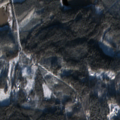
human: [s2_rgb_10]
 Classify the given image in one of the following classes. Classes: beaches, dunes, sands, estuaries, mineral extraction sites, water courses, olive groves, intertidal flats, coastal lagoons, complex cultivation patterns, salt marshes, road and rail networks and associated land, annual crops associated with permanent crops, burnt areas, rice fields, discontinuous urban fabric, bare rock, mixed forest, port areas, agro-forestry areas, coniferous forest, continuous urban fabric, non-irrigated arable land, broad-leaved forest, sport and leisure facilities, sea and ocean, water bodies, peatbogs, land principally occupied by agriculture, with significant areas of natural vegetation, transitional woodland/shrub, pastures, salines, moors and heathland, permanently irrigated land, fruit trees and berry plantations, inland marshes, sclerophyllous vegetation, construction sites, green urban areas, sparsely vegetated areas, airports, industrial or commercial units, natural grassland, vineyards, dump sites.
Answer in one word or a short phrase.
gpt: broad-leaved forest, coniferous forest, mixed forest, transitional woodland/shrub, water bodies